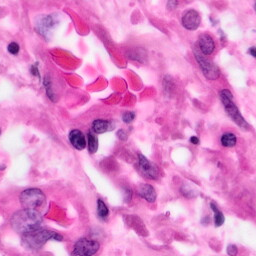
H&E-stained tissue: Pancreatic